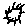
Label: sun